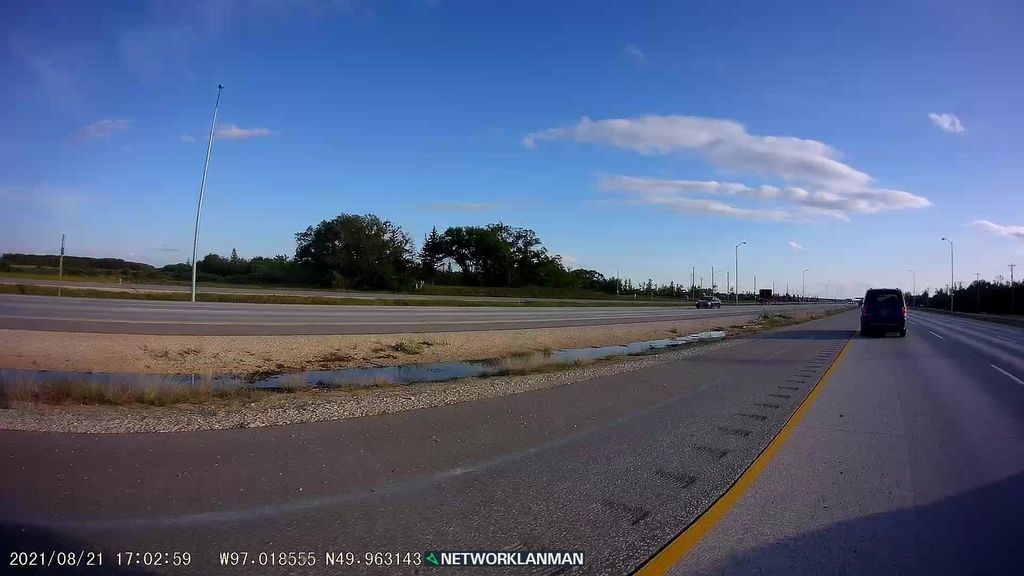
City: winnipeg